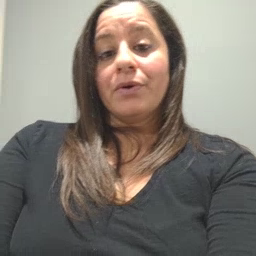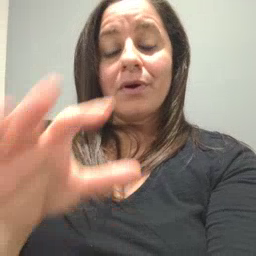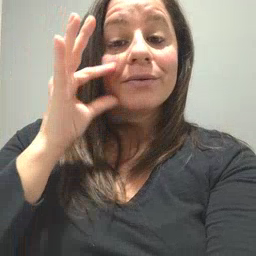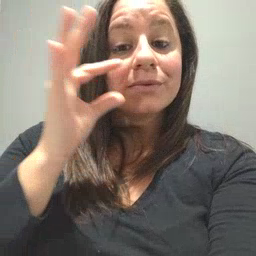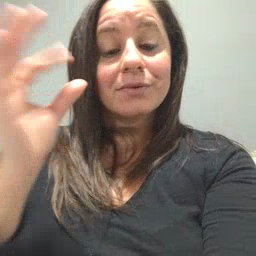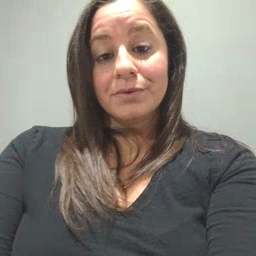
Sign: cat